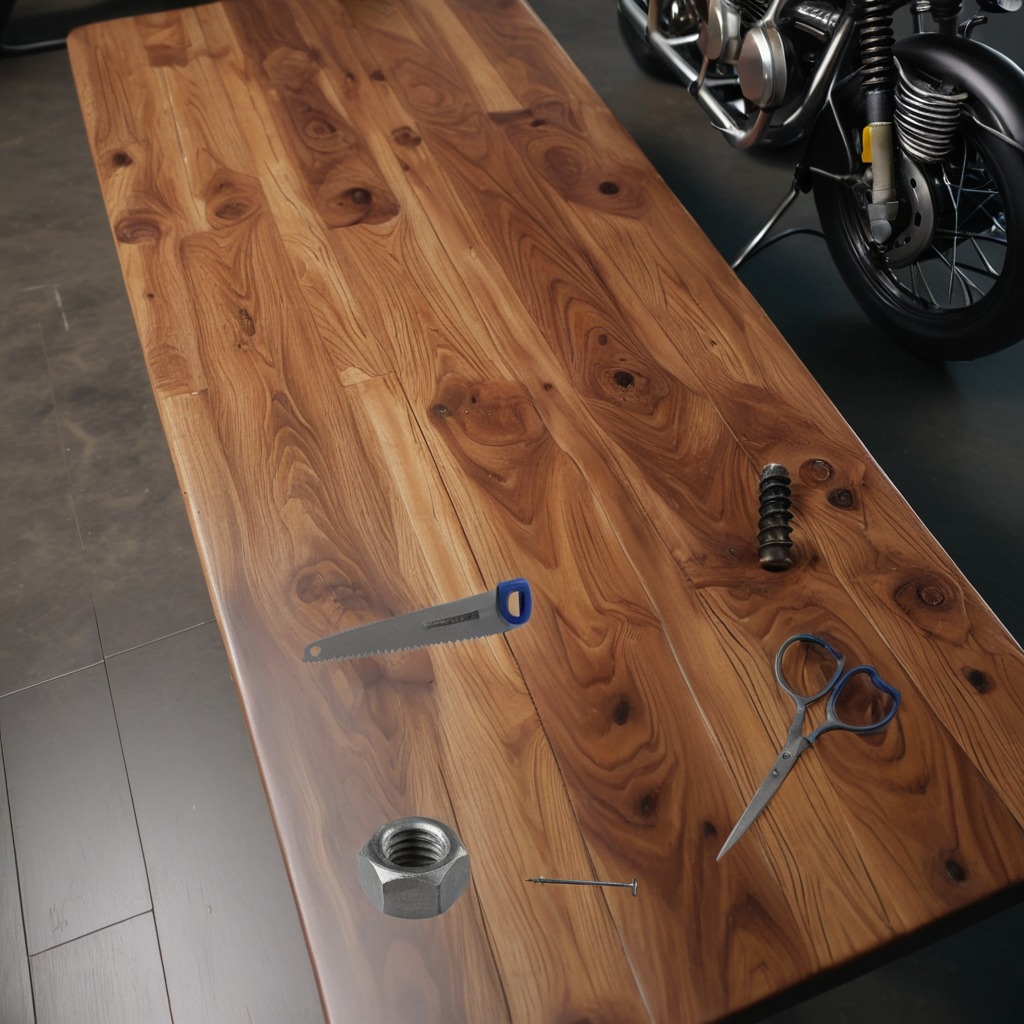
A metal machine screw, an iron nail, a handheld metal saw, a metal nut, and a pair of scissors are lying on an oil-spilled wooden table in a vintage motorcycle garage.